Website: macys
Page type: account-selection
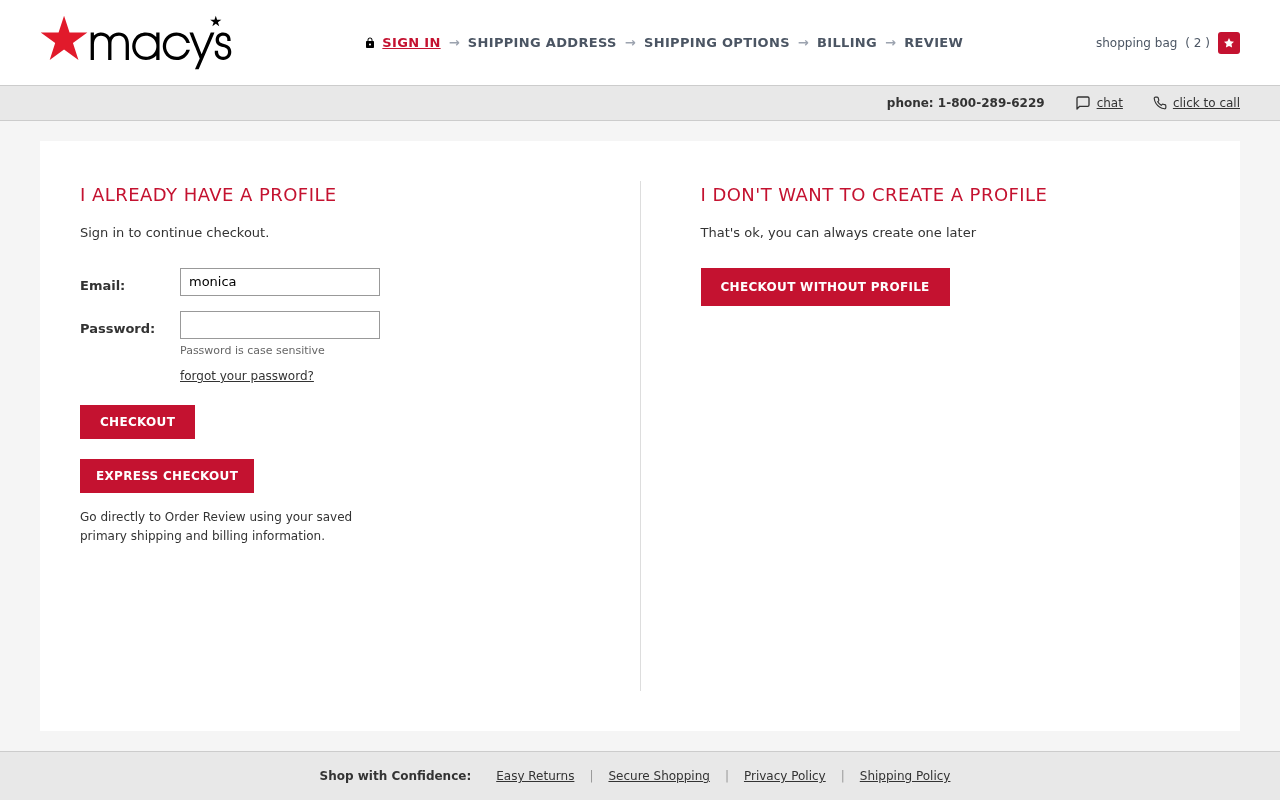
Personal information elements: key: PII_EMAIL
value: monicabailey@yahoo.com
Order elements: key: ORDER_NUM_ITEMS
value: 2